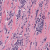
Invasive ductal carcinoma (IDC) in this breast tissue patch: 1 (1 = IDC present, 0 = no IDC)